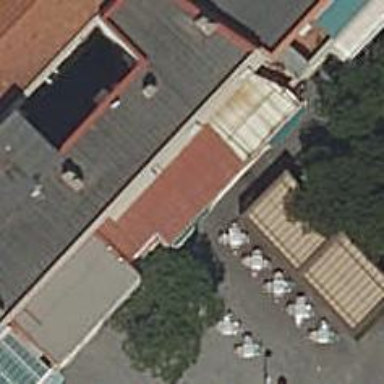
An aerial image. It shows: Café.